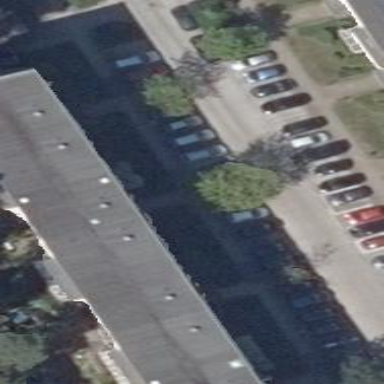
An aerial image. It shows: Image showing building with apartments.